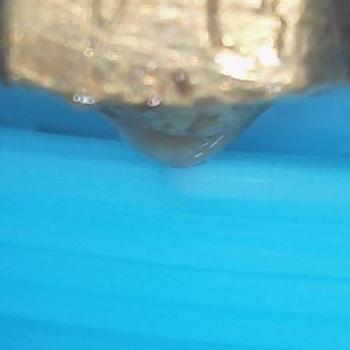
Flow rate: 238%